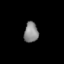
Tissue: lung
Cell type: Epithelial cells
Senescence score: 0.1311
Nuclear area (px): 284
Mean DAPI intensity: 135.761